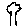
Label: tree